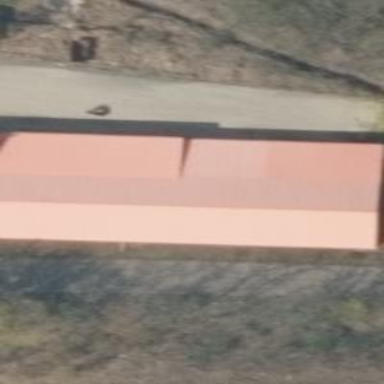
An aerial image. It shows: Commercial building.